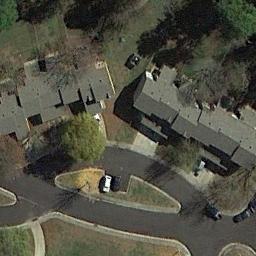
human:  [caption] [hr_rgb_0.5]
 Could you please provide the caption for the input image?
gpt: Many buildings of different shapes are in medium residential area .

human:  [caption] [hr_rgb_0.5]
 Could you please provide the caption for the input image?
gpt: The houses in the medium - sized residential area are arranged in an orderly fashion .

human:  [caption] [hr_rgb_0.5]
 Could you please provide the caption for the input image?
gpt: The medium residential area has two houses and some roads go through the medium residential area .

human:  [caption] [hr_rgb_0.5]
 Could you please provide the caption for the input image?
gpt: The medium residential is on the grass next to the road .

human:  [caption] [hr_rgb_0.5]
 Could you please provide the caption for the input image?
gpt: There are two black buildings on a green lawn on the medium residential area .